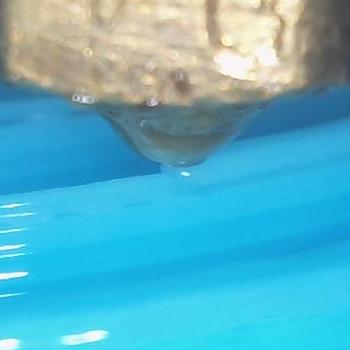
Flow rate: 238%